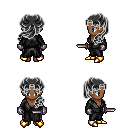
a pixel art fantasy rpg character, female body template, human, dark skin, gray robe, metal pants, gray princess hairstyle, metal gloves, gold boots, dagger, four views (front, back, left, right), 2x2 character sprite sheet, small pixel art, hard edges, no anti-aliasing